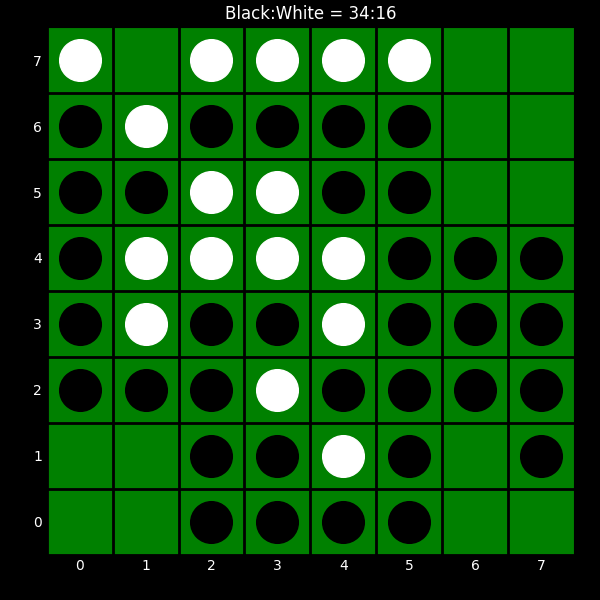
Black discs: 34
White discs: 16